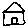
Label: house